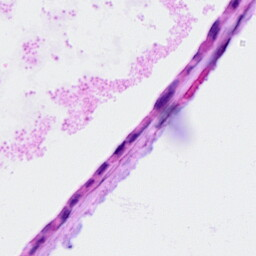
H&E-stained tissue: Ovarian